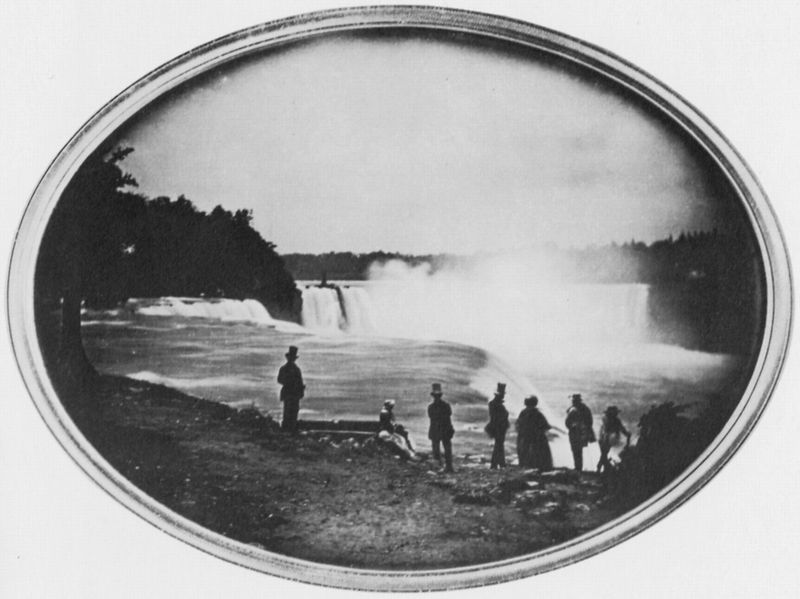
Titel: Touristen an den Niragarafällen
Künstler: Platt D. Babbitt
Schlagwörter: baum, felsen, gemälde, gruppe, himmel, mann, wasser, weiß, bäume, fluss, frauen, grün, landschaft, menschen, see, sitzen, ufer, damen, frau, grau, hell, hut, hüte, kleid, kopfbedeckungen, licht, männer, profil, schwarz, szene, ausblick, blick, dame, gras, rasen, weg, wiese, gesellschaft, haube, herren, leute, malerei, meschen, zylinder, alt, anzug, mütze, mützen, mensch, rahmen, stehen, steine, bild, herr, baumstamm, natur, stamm, busch, gewässer, sitzend, stehend, personen, pflanzen, publikum, zilinder, wald, wasserfall, oval, stock, aussicht, kopfbedeckung, gischt, strand, wellen, beobachten, zuschauer, fläche, dunst, graphik, nebel, klein, bauernhof, ausflug, amerika, bank, besucher, laut, mündung, strom, strömung, naturgewalt, frack, dick, weib, weiber, dünn, bauer, betrachter, schauspiel, foto, fotografie, buch, gentleman, urlaub, abgrund, schwarz-weiss, schweiz, illustration, beschriftung, biedermeier, spritzen, reise, fall, richtung, urwald, wipfel, spektakel, weise, bewaldung, rhein, rural, latein, tourismus, touristen, katarakt, ofer, lehrbuch, rheinfall, freu, wassertropfen, naturschauspiel, wasserfälle, schaffhausen, daguerre, pciknick, naatur, fälle, niagara, niagarafall, niagarafälle, zyinder, naturwunder, schnelle, scweiss, viktoriafälle, waald, beschrifunt, nterschrift, daguerriotopie, katarakte